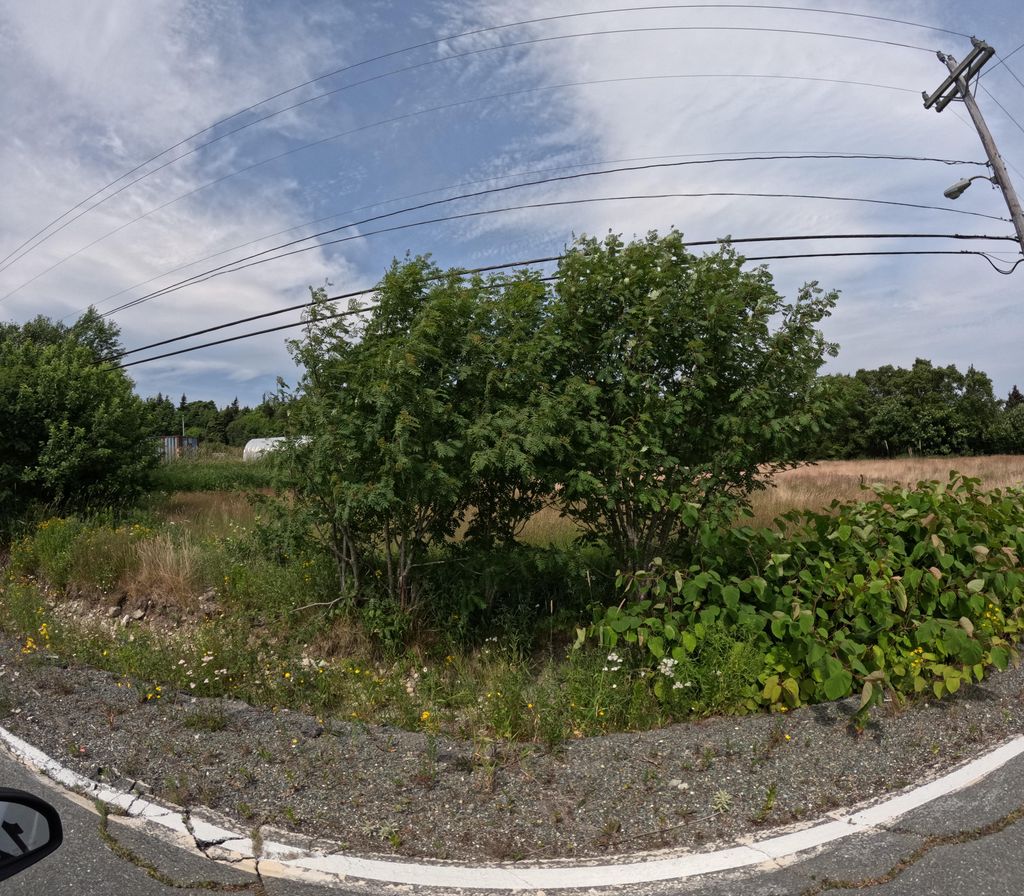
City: st_johns